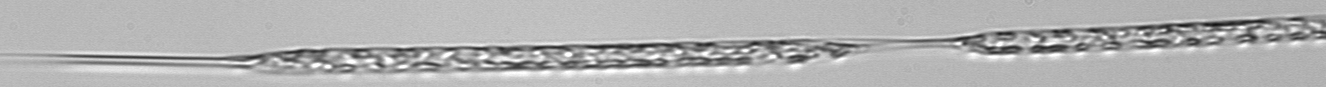
Label: Rhizosolenia